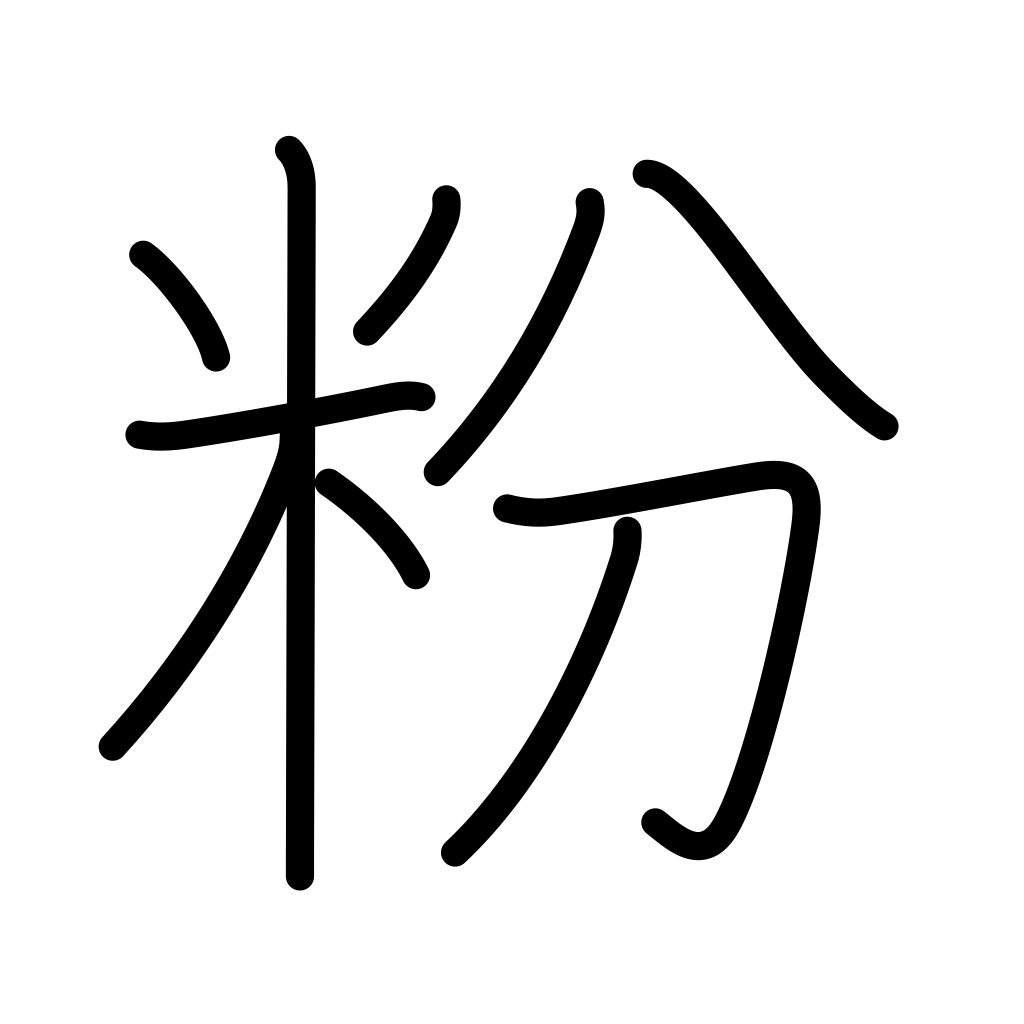
Meaning: flour, powder, dust